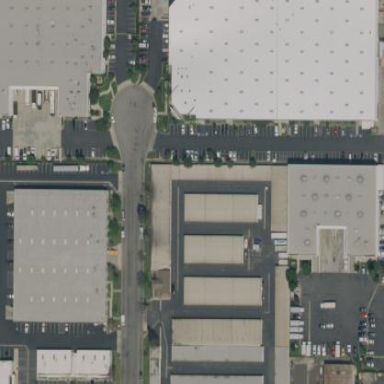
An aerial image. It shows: Warehouse building.